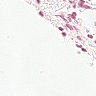
Metastatic tissue present: no